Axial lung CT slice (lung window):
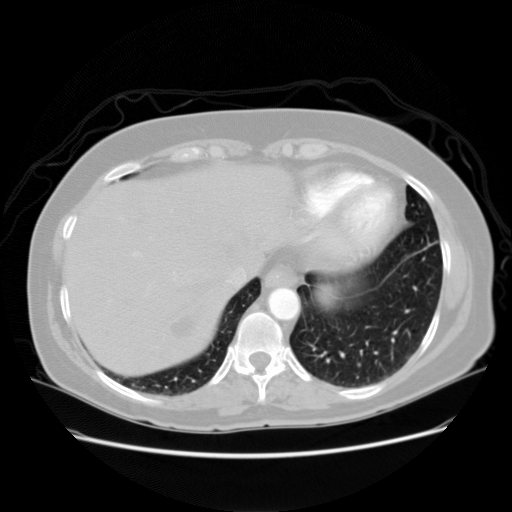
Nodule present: no